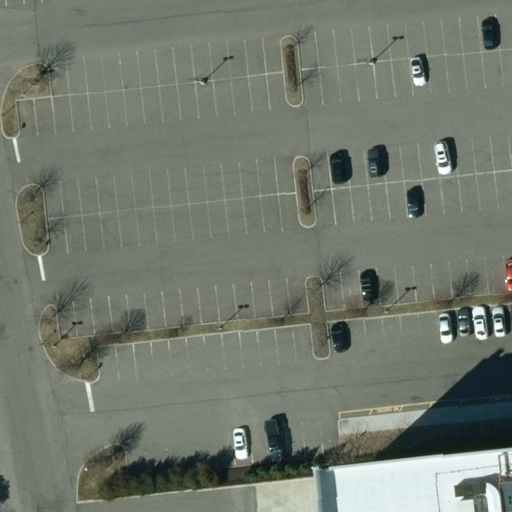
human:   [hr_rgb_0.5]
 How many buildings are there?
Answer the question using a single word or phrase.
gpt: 1

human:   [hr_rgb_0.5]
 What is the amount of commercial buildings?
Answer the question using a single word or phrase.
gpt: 1

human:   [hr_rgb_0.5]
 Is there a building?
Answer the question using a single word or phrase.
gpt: yes

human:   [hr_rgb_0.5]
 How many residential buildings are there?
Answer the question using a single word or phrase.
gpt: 0

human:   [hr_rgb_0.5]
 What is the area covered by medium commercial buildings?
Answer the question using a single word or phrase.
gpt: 0m2

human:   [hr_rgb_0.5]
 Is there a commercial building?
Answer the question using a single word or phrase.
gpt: yes

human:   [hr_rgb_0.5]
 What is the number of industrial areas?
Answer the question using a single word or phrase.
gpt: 1

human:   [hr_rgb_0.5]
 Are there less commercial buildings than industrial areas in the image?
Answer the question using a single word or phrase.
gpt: no

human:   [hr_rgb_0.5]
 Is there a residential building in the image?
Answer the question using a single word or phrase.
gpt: no

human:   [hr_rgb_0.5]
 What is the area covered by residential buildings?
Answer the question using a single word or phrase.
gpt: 0m2

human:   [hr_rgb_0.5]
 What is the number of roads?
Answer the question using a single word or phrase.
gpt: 2

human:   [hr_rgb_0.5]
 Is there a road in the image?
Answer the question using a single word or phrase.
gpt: yes

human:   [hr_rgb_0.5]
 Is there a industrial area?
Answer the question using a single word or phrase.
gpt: yes

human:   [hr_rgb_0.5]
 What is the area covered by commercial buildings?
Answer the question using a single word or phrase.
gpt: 1120m2

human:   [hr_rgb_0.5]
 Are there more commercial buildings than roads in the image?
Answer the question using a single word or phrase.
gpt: no

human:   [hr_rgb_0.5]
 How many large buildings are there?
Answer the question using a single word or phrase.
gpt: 1

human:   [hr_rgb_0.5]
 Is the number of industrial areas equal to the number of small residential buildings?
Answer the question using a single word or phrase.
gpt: no

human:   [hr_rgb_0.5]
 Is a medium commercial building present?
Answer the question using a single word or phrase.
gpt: no

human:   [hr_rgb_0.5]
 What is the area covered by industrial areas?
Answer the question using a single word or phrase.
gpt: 10623m2

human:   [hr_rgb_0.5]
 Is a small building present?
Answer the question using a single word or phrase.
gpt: no

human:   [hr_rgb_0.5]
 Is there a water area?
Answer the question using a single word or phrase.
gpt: no

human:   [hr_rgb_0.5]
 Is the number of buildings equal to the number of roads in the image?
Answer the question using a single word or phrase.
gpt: no

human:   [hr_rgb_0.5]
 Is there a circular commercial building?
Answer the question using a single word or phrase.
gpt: no

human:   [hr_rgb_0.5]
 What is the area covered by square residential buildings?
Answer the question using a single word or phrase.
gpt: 0m2

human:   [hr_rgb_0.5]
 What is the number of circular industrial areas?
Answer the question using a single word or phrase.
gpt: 0

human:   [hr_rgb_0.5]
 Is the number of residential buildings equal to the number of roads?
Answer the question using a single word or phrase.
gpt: no

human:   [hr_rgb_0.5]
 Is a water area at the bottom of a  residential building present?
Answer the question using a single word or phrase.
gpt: no

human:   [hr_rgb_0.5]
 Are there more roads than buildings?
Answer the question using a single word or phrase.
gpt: yes

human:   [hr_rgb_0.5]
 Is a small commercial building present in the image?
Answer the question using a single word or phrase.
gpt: no

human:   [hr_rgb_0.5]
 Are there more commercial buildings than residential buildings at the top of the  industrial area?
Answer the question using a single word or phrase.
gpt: yes

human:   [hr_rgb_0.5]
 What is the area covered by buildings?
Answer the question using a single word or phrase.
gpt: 1120m2

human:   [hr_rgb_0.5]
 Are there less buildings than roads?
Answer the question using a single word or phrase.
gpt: yes

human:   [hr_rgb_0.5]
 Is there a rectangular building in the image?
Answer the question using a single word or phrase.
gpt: yes

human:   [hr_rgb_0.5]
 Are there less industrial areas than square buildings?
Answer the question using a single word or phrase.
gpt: no

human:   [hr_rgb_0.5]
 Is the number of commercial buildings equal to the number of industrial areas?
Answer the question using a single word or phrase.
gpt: yes

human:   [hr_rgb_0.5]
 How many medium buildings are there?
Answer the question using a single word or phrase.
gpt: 0

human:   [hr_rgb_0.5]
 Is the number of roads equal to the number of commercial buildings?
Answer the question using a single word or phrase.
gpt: no

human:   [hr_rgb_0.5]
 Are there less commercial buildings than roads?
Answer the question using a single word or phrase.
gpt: yes

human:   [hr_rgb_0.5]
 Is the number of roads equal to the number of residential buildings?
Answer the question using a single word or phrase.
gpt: no

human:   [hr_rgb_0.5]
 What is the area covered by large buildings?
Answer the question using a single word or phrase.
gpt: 1120m2

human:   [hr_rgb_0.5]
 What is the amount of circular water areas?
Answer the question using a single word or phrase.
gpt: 0

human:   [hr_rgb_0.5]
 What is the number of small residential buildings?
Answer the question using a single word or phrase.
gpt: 0

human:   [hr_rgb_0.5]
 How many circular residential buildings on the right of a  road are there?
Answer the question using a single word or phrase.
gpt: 0

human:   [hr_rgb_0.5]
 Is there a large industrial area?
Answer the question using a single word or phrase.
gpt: yes

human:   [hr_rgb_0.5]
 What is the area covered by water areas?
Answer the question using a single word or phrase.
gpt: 0m2

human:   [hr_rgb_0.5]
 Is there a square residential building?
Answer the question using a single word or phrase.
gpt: no

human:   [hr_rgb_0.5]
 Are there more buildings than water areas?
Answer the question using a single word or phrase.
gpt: yes

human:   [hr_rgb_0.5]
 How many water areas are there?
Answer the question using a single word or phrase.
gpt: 0

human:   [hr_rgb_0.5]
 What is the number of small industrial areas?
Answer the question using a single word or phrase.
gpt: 0

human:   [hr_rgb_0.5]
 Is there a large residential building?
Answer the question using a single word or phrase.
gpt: no

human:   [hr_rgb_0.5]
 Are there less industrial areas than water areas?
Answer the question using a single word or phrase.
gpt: no

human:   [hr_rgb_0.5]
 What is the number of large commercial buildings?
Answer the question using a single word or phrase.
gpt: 1

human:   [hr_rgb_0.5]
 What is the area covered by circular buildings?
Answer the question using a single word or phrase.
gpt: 0m2

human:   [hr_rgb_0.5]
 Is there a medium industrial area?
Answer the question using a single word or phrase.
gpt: no

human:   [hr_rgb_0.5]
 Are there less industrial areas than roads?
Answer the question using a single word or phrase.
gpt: yes

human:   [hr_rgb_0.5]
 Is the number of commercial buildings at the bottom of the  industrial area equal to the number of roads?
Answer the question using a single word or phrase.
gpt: no

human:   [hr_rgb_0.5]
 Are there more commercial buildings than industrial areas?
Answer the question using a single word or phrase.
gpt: no

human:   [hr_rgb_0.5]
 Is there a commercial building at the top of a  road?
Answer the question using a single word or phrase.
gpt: no

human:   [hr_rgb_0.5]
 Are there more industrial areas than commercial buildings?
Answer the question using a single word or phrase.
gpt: no

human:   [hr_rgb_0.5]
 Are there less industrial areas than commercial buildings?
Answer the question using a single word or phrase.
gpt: no

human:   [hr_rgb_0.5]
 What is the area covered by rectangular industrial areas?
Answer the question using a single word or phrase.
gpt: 10623m2

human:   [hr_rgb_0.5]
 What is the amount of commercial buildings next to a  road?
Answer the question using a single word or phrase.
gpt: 1

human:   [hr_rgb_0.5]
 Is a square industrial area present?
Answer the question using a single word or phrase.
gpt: no

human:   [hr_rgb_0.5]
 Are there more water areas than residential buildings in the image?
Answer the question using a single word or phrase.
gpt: no